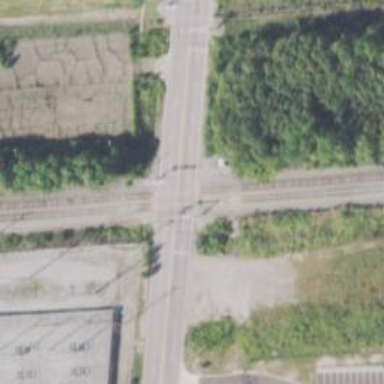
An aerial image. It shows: Level crossing along the railway.